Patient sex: F
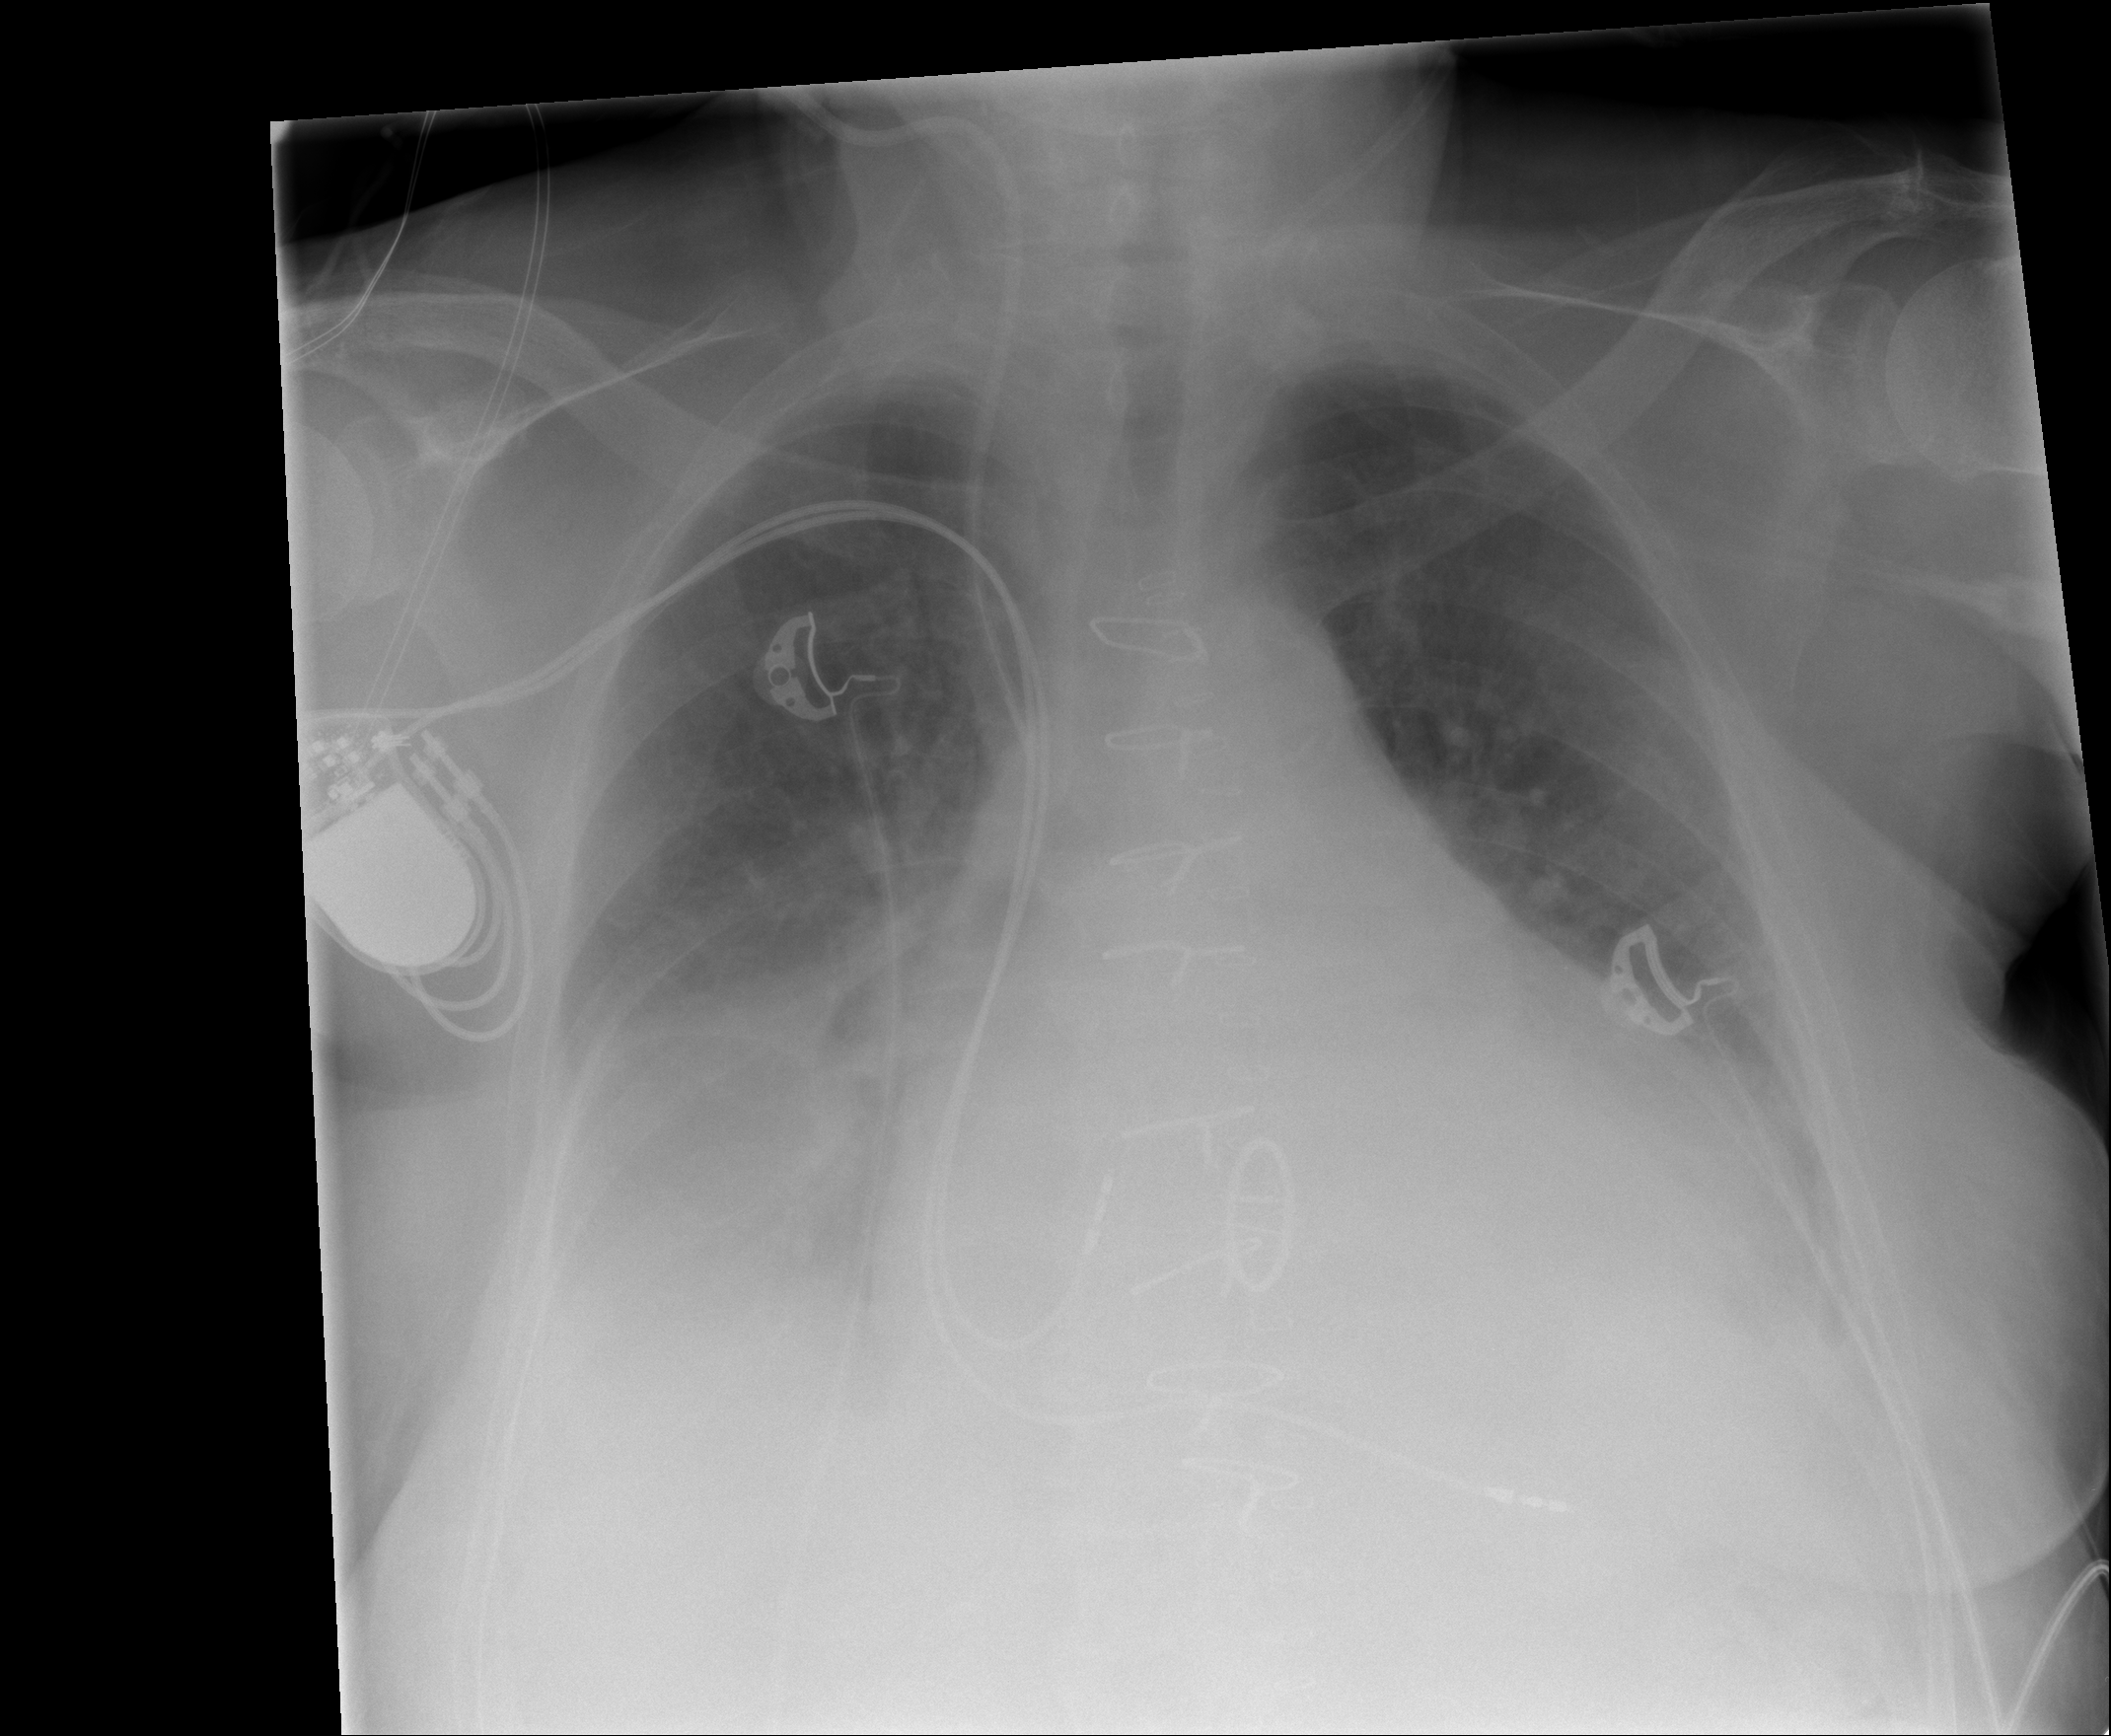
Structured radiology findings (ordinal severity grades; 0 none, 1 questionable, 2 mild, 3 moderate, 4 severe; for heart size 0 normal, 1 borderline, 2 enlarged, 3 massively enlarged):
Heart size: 3
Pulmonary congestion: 0
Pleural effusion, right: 2
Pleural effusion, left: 1
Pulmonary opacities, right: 0
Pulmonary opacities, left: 0
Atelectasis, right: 2
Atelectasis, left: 2